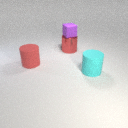
large cyan rubber cylinder in front of large red metal cylinder